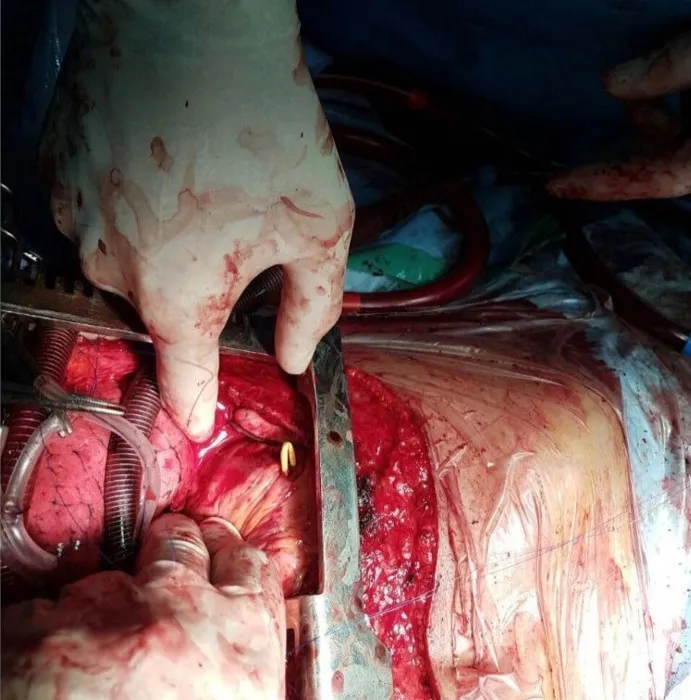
The protruded part of the body of the Swan-Ganz catheter is clearly observable extruding the right ventricle wall.
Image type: medical_photograph (other_medical_photograph)